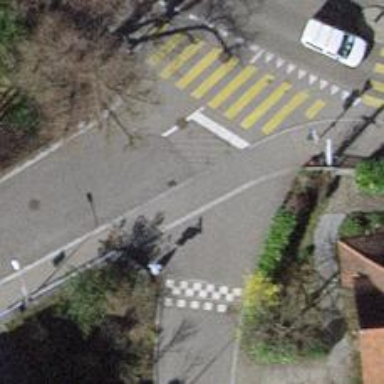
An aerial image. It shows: Unmarked crossing with traffic calming table.